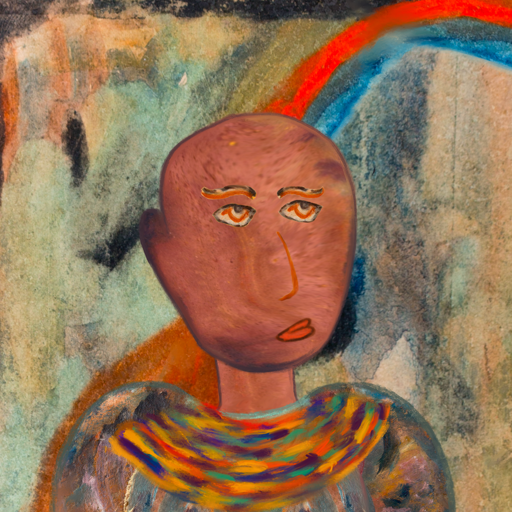
Background: Childish, Head And Neck Side: Mother_And_Son_Mother, Face Side: Experience, Bust: Boggyland, Hair Side: Blank, Head Accessory: Blank, Second Necklace: An_Impression_2, Necklace: Blank, Baby: Blank